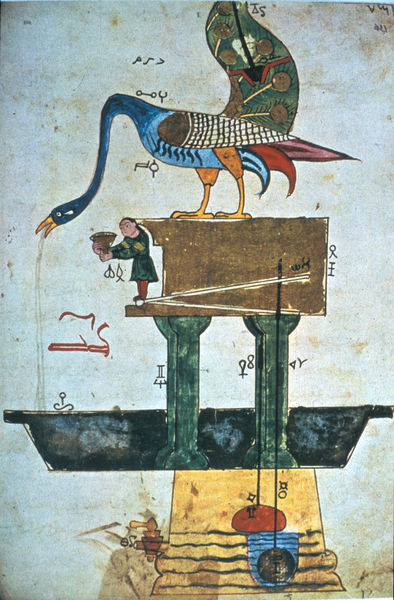
Titel: "Iraq, Automata, Istanbul, Agia Sophia 3606
Institution: unbekannt
Schlagwörter: blau, dunkel, flügel, gemälde, haut, mann, vogel, wasser, weiß, gelb, grün, menschen, ocker, see, braun, bunt, grau, hell, hut, orange, pfeiler, schwarz, skizze, säule, säulen, zeichen, zeichnung, dach, gebäude, haus, rot, tier, tiere, malerei, muster, alt, trinken, wand, architektur, federn, gefieder, mensch, schale, sockel, stehen, stein, hals, erde, figur, kelch, schnüre, kind, boot, brunnen, turm, hamster, farbig, japan, schiff, schrift, papier, ente, gans, schnabel, schwan, gewicht, farben, farbe, grafik, klein, gestreift, japanisch, schriftzeichen, becher, dada, maschine, gefäß, untergrund, orient, orientalisch, gerät, technik, becken, asien, seite, gebogen, illustration, buchstaben, beschriftung, asiatisch, koloriert, kugel, pfau, kranich, entwurf, buchseite, chinesisch, china, pergament, wanne, arabisch, fasan, antik, konstruktion, stapel, plan, seel, wasserstrahl, fresko, hahn, eimer, miniatur, wasserbecken, islam, behälter, wasserspeier, gewellt, raster, gewichte, osten, symbole, ägyptisch, ägypten, wasservogel, spucken, gel, winkel, unterirdisch, schöpfen, berechnungen, kinderzeichnung, bremen, vertikal, lot, arche, speier, storch, buchmalerei, phönix, pumpe, chinese, hyroglyphen, amun, bunter vogel, papyros, pharao, riesenvogel, stabilität, wassertropfen, turmartig, pfauenfedern, hausboot, kranisch, wassen, gurm, spuckend, pumpsystem, dda, zugsystem, rvogel